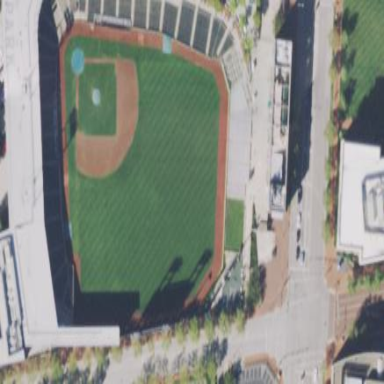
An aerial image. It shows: Baseball stadium.